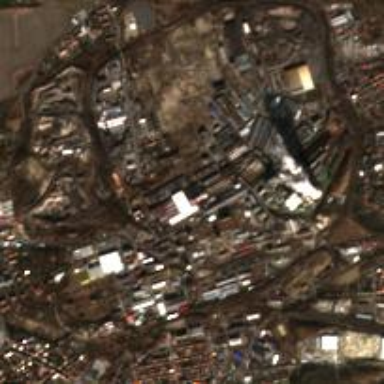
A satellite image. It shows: Industrial area.